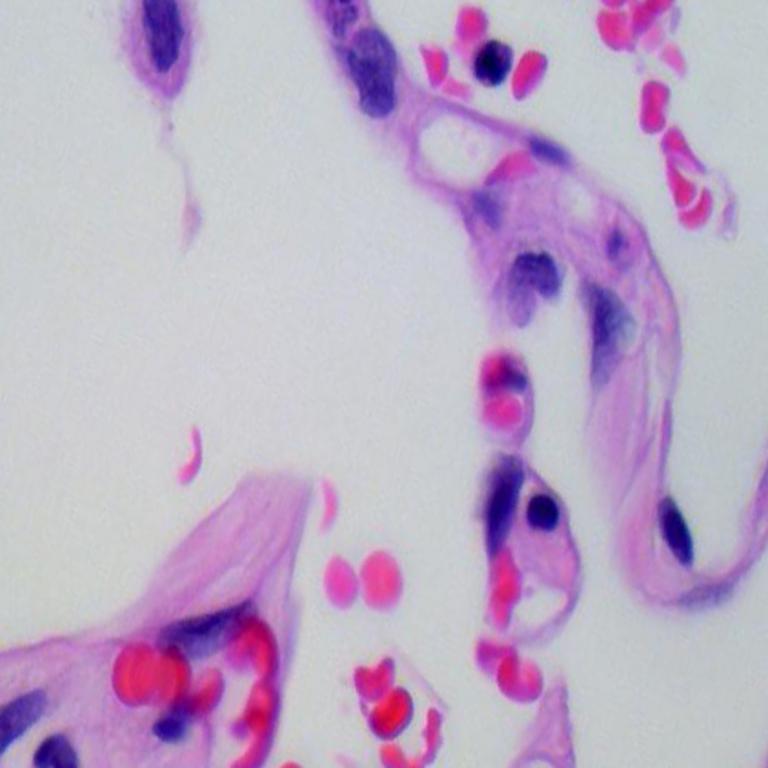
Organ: lung
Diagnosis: benign